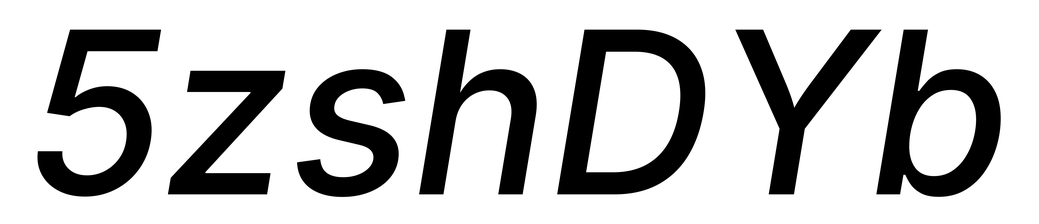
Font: Inter-Italic_Medium_Italic